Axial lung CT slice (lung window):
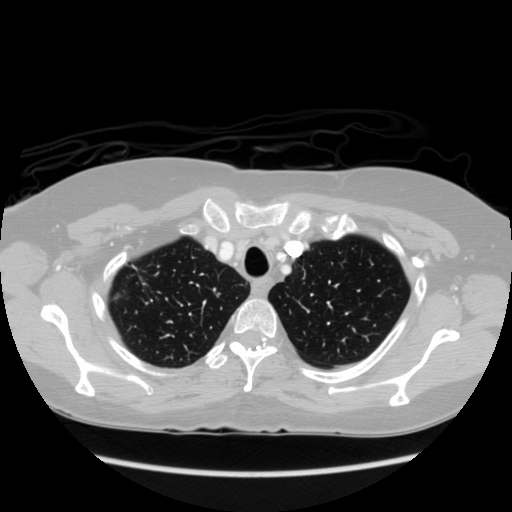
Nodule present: no